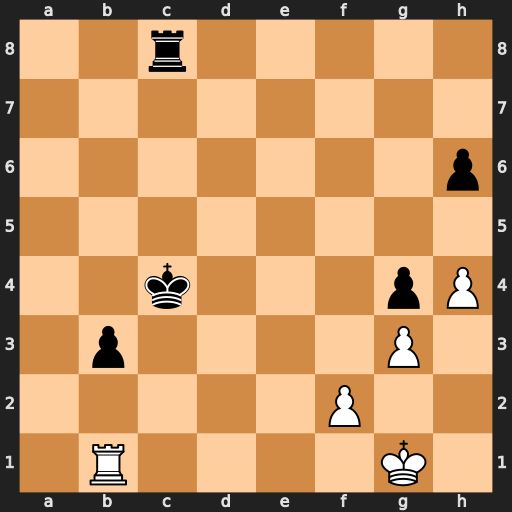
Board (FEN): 2r5/8/7p/8/2k3pP/1p4P1/5P2/1R4K1
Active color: w
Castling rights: -
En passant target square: -
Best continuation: Rc1+ Kd3 Rxc8